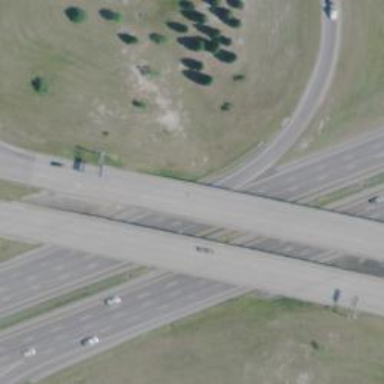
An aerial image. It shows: Secondary road crossing bridge.